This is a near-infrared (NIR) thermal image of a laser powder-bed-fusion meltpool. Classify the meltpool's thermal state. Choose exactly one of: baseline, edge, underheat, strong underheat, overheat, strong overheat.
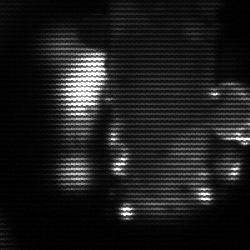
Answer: strong underheat